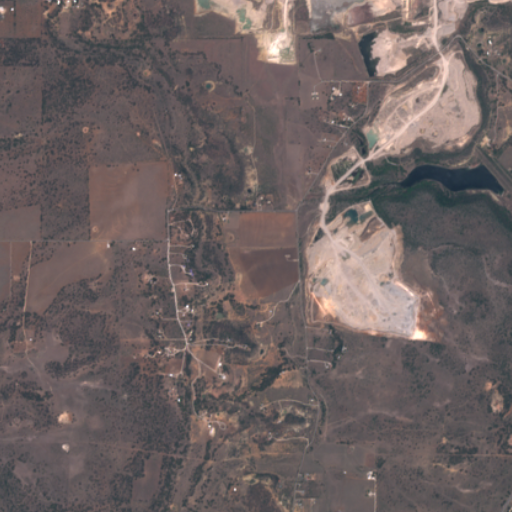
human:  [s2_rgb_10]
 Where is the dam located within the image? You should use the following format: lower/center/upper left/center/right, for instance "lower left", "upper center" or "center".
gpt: The dam is located in the upper right of the image.
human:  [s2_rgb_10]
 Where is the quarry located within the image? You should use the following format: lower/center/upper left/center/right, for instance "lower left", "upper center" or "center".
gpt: The quarry is located in the upper right of the image.
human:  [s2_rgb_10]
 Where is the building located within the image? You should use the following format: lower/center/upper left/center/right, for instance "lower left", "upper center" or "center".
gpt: There is no building in the image.